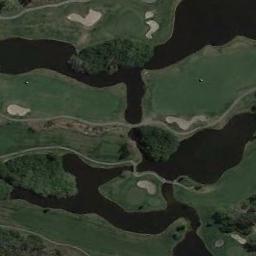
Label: golf_course